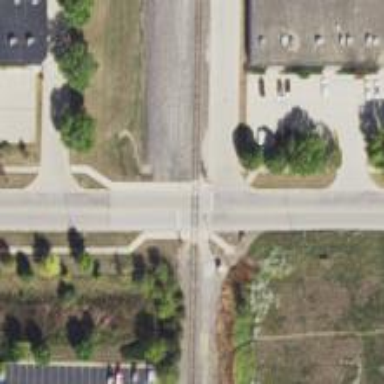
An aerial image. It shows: Railway crossing.